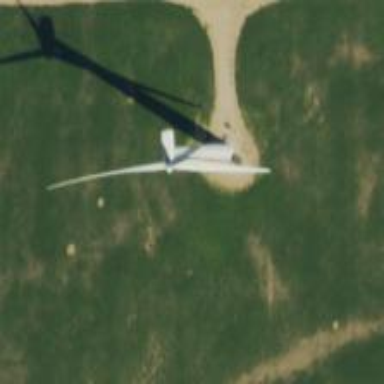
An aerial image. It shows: Wind turbine generator that utilizes wind as its source for generating electricity. It is of the horizontal axis type.